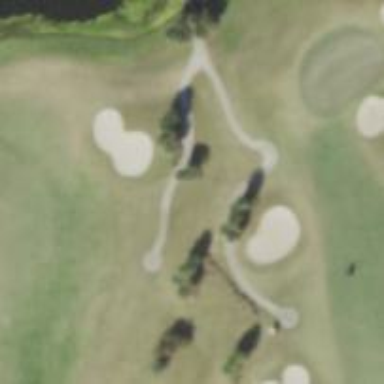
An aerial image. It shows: Golf cartpath that is also road path.